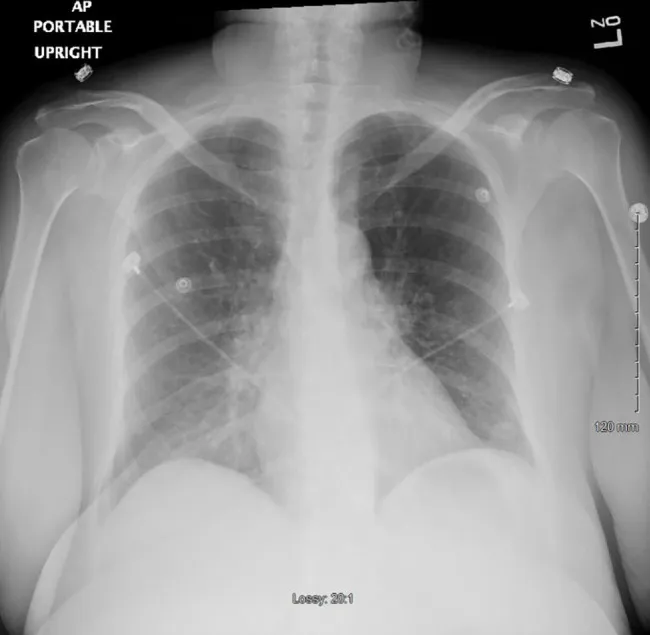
Chest x-ray 48 h after stopping clozapine (the second time) showing markedly improved lungs fields now almost completely clear.
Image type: radiology (x_ray)